Question: I am writing a macro to run a csv and there are 56 csv files being created in the macro, Out of the 56 when i try to open one of them in notepad, it opens and the values are all japanes looking
'''
%let loca=/bayer/aparajith.chandran/Input;
%macro state_separate();
%do i = 1 %to &cnt_state.;
%let temp= %scan(&state.,&i.);
data test1.onco_&temp.;
set test.onco_LG_input;
if state ne "&temp." then delete;
run;
proc export data=test1.onco_&temp.
outfile="&loca./onco_&temp..csv"
replace
dbms=csv;
delimiter=",";
%end;
%mend;
'''

What is the reason for this???
The file opens properly in excel, but when i try to read the file in R, it gives me warnings and deletes rows of data.
Why is this??
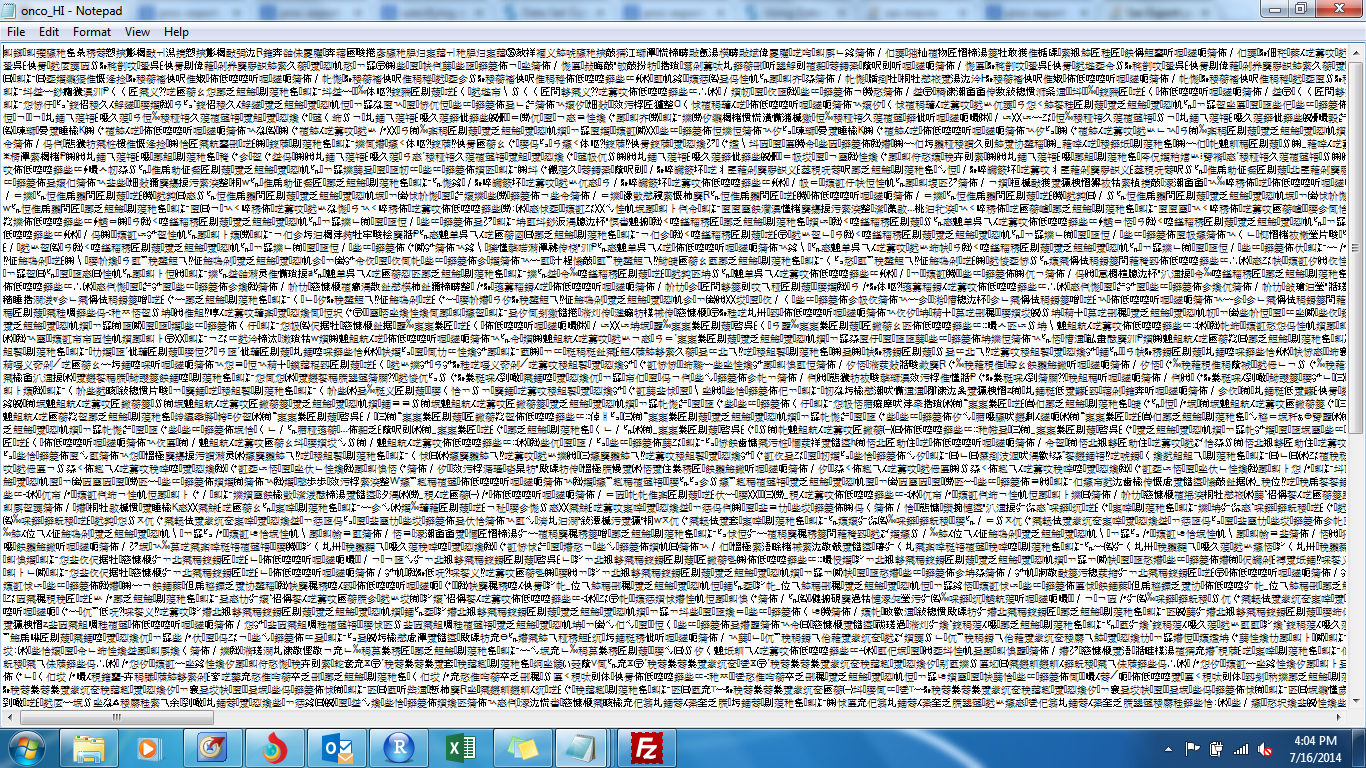
Answer: I read through this error and found out that, this is a windows error,It's called "Bush Hid the facts", there are no current workarounds for this as of yet, so I dont know how to correct this